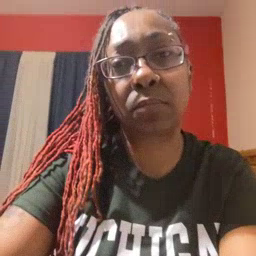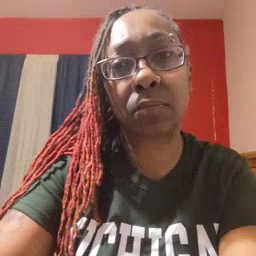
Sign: jeans